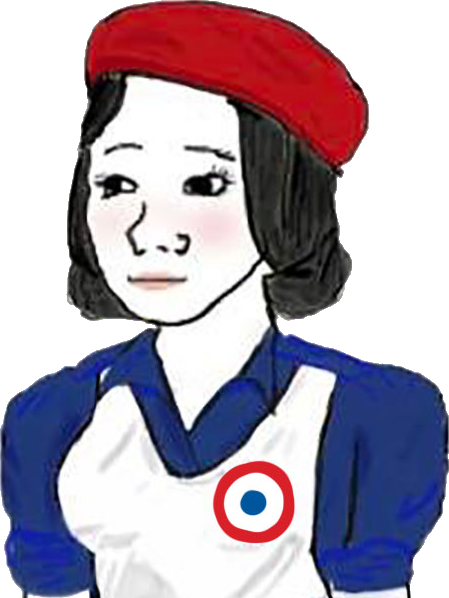
Label: 5_Trad_Wife